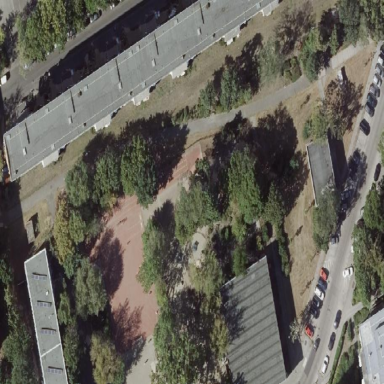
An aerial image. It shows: Park.